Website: home-depot
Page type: payment
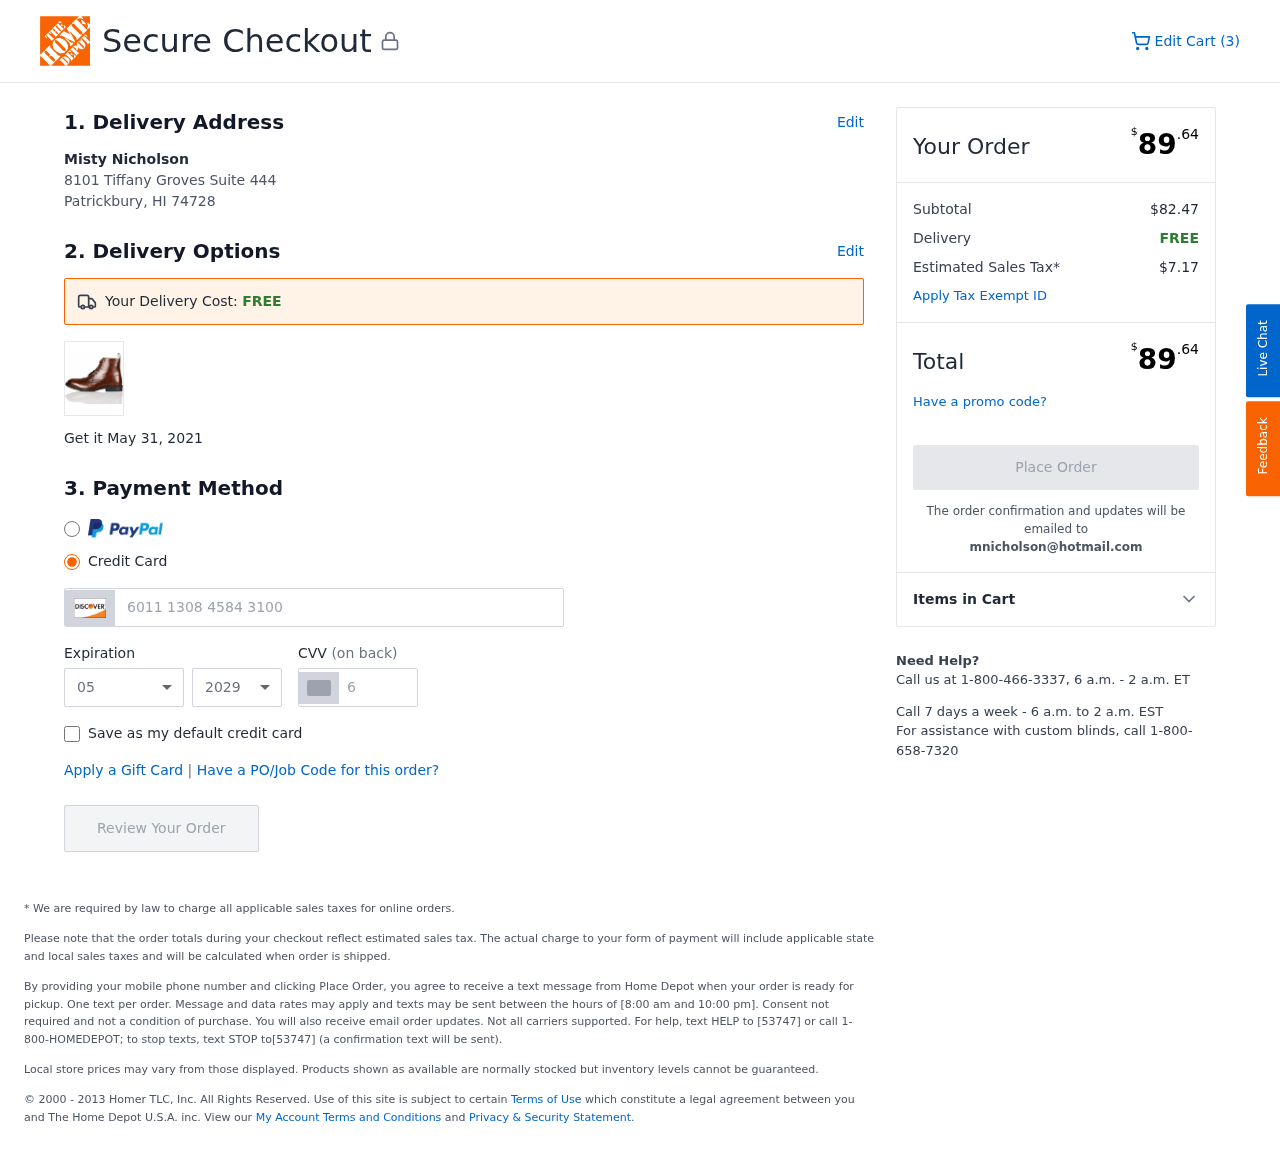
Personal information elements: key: PII_CARD_CVV
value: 642
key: PII_CARD_EXPIRY_MONTH
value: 05
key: PII_CARD_EXPIRY_YEAR
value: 29
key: PII_CARD_NUMBER
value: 6011 1308 4584 3100
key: PII_CITY_STATE_ZIP
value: Patrickbury, HI 74728
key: PII_EMAIL
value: mnicholson@hotmail.com
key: PII_FULLNAME
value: Misty Nicholson
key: PII_STREET
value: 8101 Tiffany Groves Suite 444
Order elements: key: ORDER_NUM_ITEMS
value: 3
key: ORDER_DELIVERY_DATE
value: May 31, 2021
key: ORDER_TOTAL
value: $89.64
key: ORDER_SUBTOTAL
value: $82.47
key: ORDER_SHIPPING_COST
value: FREE
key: ORDER_TAX
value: $7.17